Question: Hello I have following gnuplot example data in 3 files:
'''
format kompression avgcover avgdiff1 avgdiff2
jp2 10 95.68 3.74 4.02
jp2 20 95.63 3.79 4.01
jp2 30 95.62 3.80 3.92
jp2 40 95.81 3.61 3.79
jp2 50 96.13 3.29 3.72
jp2 60 96.59 2.83 3.64
jp2 70 96.76 2.66 3.25
jp2 80 97.05 2.37 2.99
jp2 90 97.17 2.25 2.83
jp2 100 97.24 2.18 2.52
format kompression avgcover avgdiff1 avgdiff2
jpg 10 95.12 2.25 2.83
jpg 20 95.23 3.79 4.01
jpg 30 95.34 2.66 3.25
jpg 40 95.23 3.61 3.79
jpg 50 96.16 3.64 3.72
jpg 60 96.86 2.83 2.37
jpg 70 96.23 2.66 3.25
jpg 80 97.12 2.37 3.64
jpg 90 97.44 2.25 2.83
jpg 100 97.24 2.18 2.52
format kompression avgcover avgdiff1 avgdiff2
jxr 10 95.12 2.25 2.83
jxr 20 95.23 3.79 4.01
jxr 30 95.34 2.66 3.25
jxr 40 95.23 3.61 3.79
jxr 50 96.16 3.64 3.72
jxr 60 96.86 2.83 2.37
jxr 70 96.23 2.66 3.25
jxr 80 97.12 2.37 3.64
jxr 90 97.44 2.25 2.83
jxr 100 97.24 2.18 2.52
'''
Now I have the following gnuplot command:
'''
set term postscript eps enhanced color
set xlabel "Kompression"
set ylabel "Wert"
set size 1,1
set yrange[90:100]
set y2range[0:10]
set y2tics
set ytics nomirror
set key outside right top
set style data histogram
set style fill solid border -1
set output 'test.eps'
set key outside right top
set style line 1 lt 1 lw 3 pt 2 lc rgb "red"
set style line 2 lt 1 lw 1 pt 1 lc rgb "orchid"
set style line 3 lt 1 lw 3 pt 2 lc rgb "blue"
set style line 4 lt 1 lw 1 pt 1 lc rgb "light-turquoise"
set style line 5 lt 1 lw 3 pt 2 lc rgb "dark-green"
set style line 6 lt 1 lw 1 pt 1 lc rgb "greenyellow"
plot './ergebnisse/outputFDSQL_jp2.dat' using 3:xtic(2) ls 1
title'JP2(cov)' axis x1y1, '' u 4 ls 2 title 'JP2(notc)' axis x1y2, '' u 5 ls 2
title 'JP2(morc)'axis x1y2, './ergebnisse/outputFDSQL_jpg.dat' using 3:xtic(2) ls 3
title 'JPG(cov)' axis x1y1 , '' u 4 ls 4 title 'JPG(notc)' axis x1y2, '' u 5 ls 4
title 'JPG(morc)' axis x1y2, './ergebnisse/outputFDSQL_jxr.dat' using 3:xtic(2) ls
5 title 'JXR(cov)' axis x1y1 , '' u 4 ls 6 title 'JXR(notc)' axis x1y2, '' u 5 ls 6
title 'JXR(morc)' axis x1y2
'''
This results in the following outputfile:

Here you can see that the values from 0-100 on the x-axis are shifted not correct, does anybody see the error in the code?
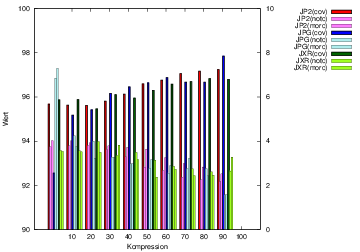
Answer: There doesn't seem to be anything wrong with this code, the data your posted and your codes gives me this:

Can you think of anything else you are doing?
Edit:
The file headers were messing up your graph, which were not posted originally with the data. You can comment them out, rather than delete them. Use '#' before the commented text.